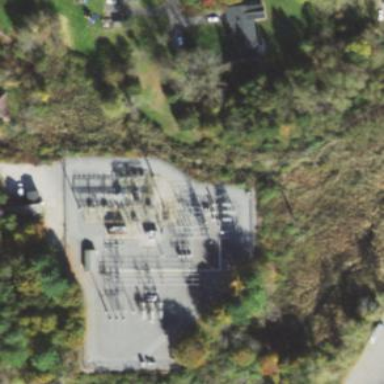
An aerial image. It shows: Outdoor distribution substation.